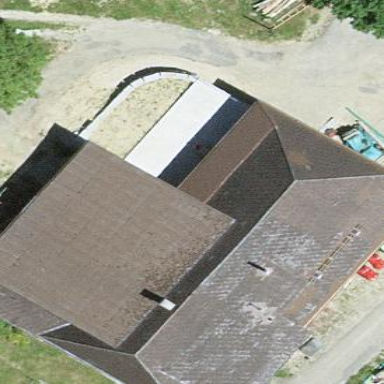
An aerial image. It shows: Farm building.